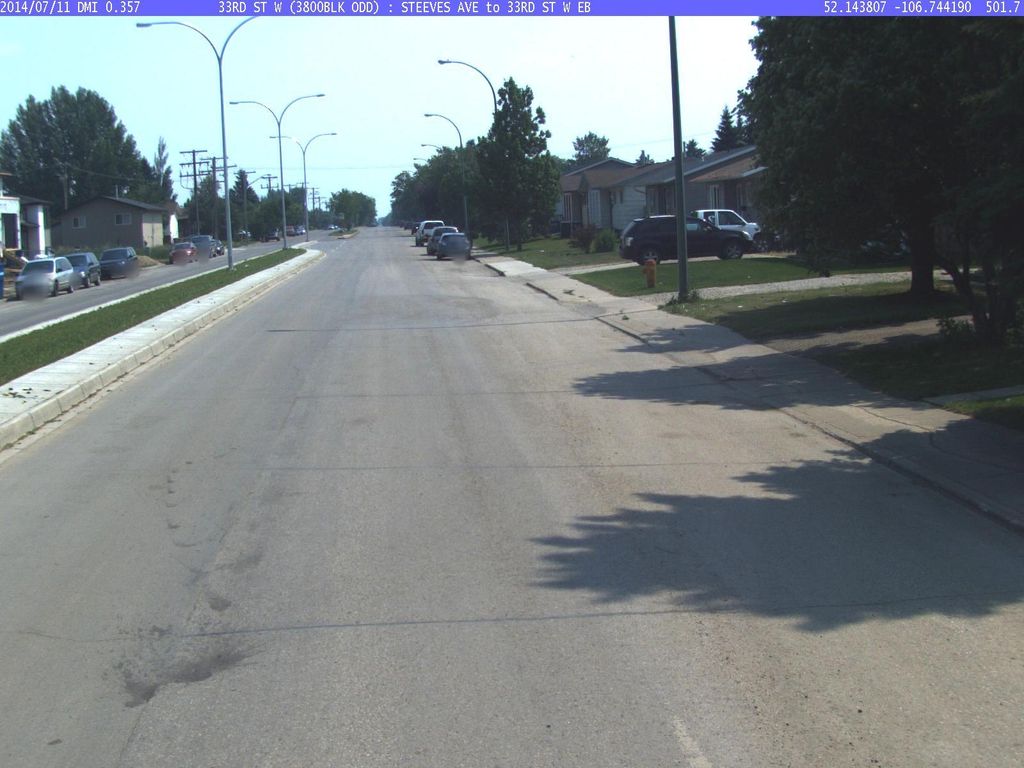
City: saskatoon